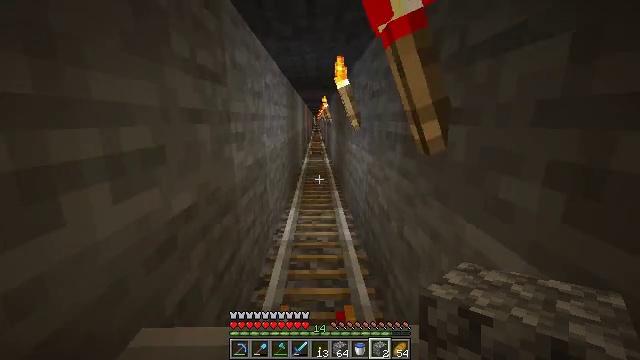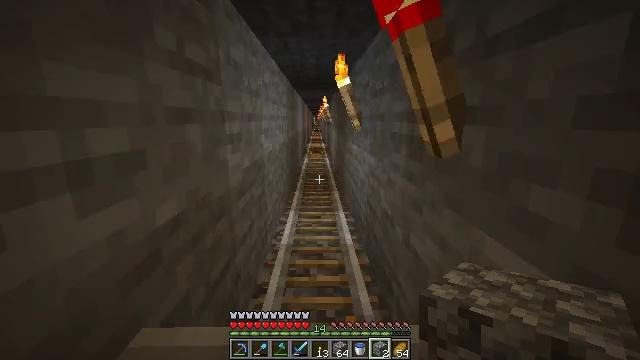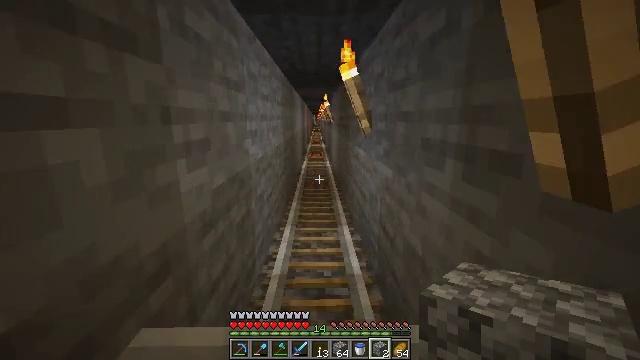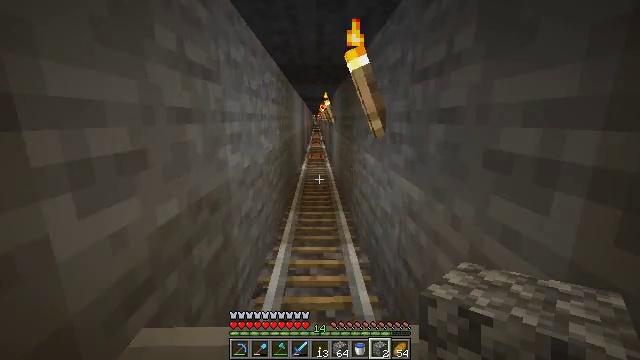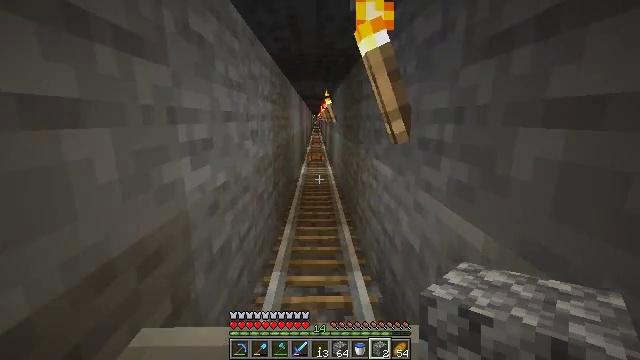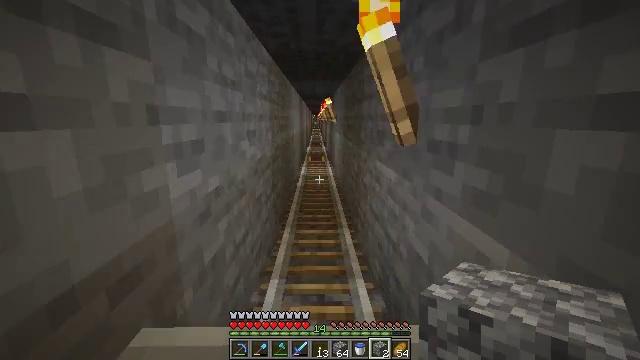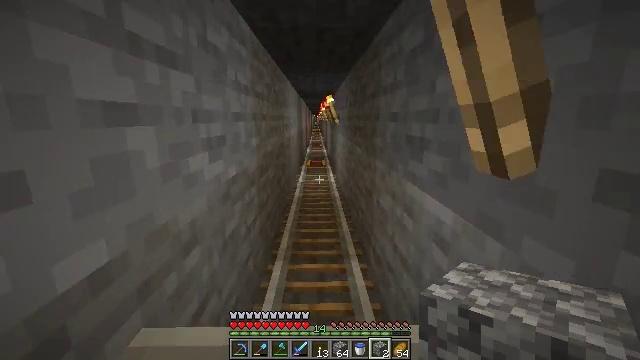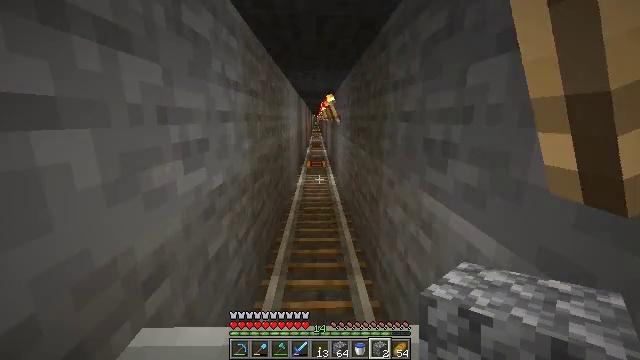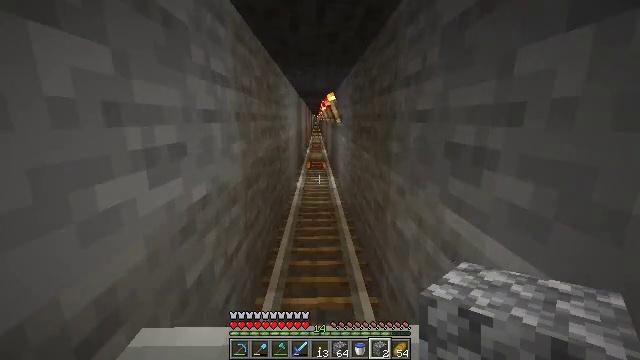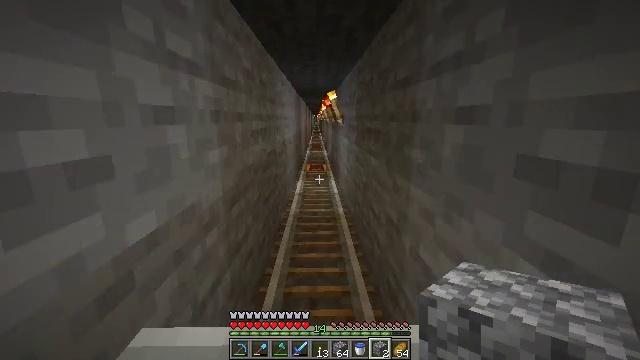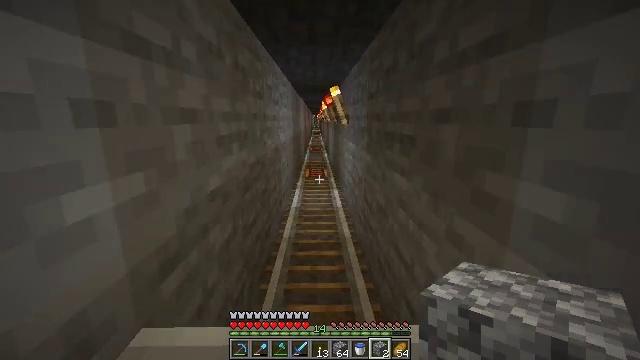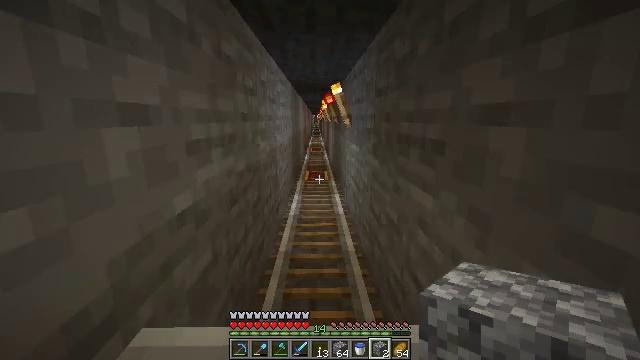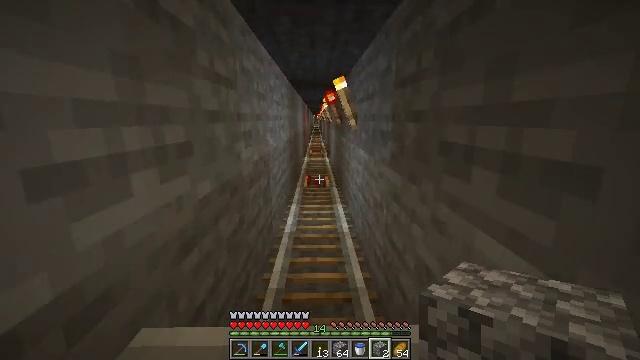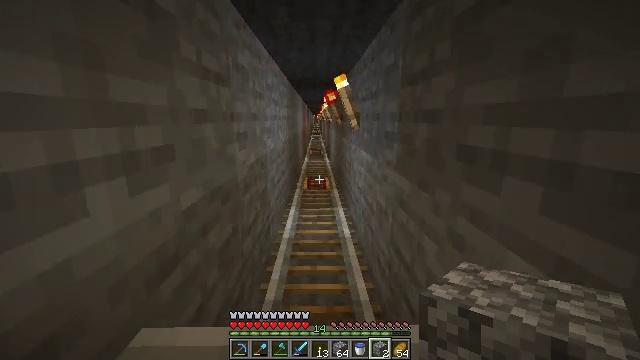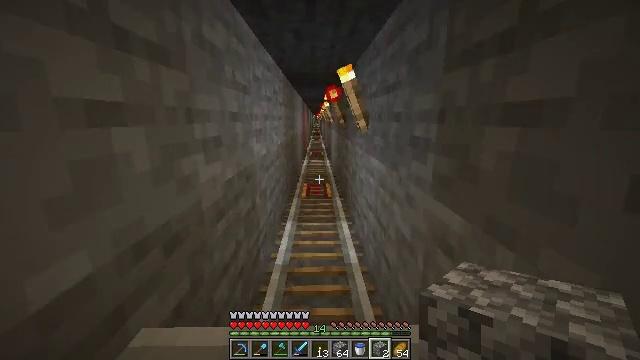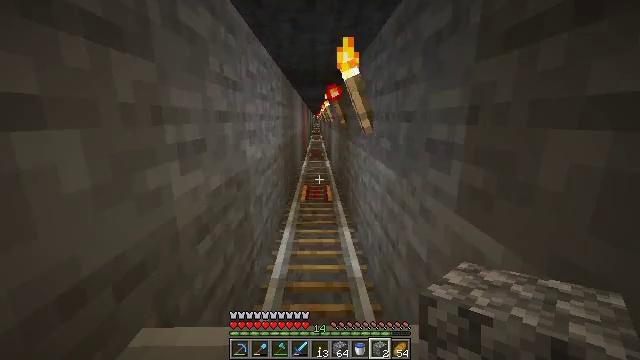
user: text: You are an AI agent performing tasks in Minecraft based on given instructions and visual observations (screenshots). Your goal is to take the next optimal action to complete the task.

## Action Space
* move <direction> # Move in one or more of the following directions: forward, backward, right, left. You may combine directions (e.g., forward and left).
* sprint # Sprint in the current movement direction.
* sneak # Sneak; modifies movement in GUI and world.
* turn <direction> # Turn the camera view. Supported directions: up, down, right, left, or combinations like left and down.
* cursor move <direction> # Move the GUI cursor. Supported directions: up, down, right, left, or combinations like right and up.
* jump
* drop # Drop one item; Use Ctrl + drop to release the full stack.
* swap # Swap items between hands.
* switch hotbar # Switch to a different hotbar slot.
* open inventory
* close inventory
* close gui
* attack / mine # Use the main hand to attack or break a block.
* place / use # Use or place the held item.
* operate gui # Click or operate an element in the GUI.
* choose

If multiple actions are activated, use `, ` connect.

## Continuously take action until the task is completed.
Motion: motion action
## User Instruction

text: Drop an iron nugget.
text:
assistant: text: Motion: no_op
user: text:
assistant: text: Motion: no_op
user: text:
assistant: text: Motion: no_op
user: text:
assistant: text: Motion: no_op
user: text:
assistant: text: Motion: no_op
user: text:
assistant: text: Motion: no_op
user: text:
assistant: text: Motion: no_op
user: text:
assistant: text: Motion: no_op
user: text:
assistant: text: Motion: no_op
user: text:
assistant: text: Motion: no_op
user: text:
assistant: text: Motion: no_op
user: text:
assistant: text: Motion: no_op
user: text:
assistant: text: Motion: no_op
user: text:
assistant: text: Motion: no_op
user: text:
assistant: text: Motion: no_op
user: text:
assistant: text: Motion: no_op
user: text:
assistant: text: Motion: no_op
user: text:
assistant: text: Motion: no_op
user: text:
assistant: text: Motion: no_op
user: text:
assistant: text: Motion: no_op
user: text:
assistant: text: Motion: no_op
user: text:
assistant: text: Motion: no_op
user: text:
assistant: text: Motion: no_op
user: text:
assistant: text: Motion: no_op
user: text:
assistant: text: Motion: no_op
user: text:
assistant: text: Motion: no_op
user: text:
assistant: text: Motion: no_op
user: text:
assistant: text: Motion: no_op
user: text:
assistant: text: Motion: no_op
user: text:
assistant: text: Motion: no_op